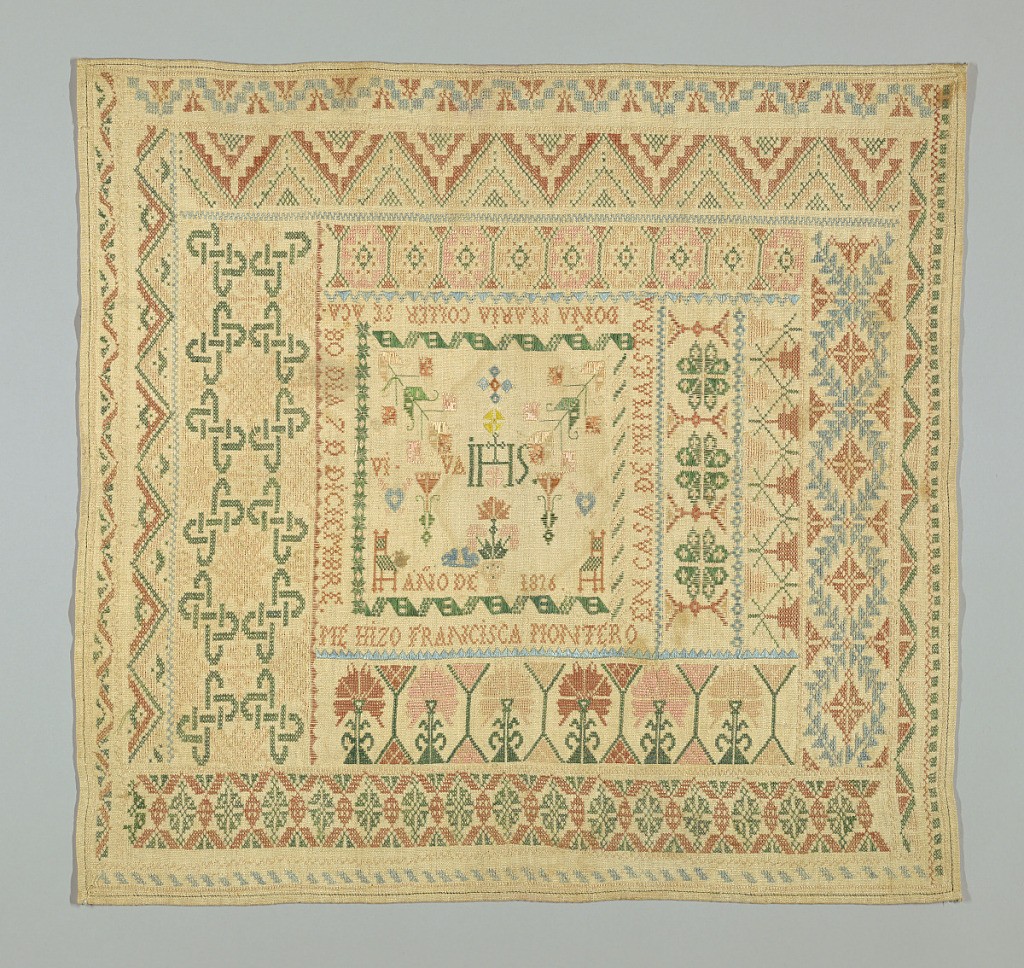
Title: Sampler
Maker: Francisca Montero
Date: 1826
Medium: silk embroidery on linen foundation Technique: embroidered in satin, stem, and cross stitches on plain weave foundation
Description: Center field with IHS and spot motifs, surrounded by concentric bands of floral, geometric and interlacing patterns, embroidered in pale blue, green, terra cotta and peach on a natural ground.